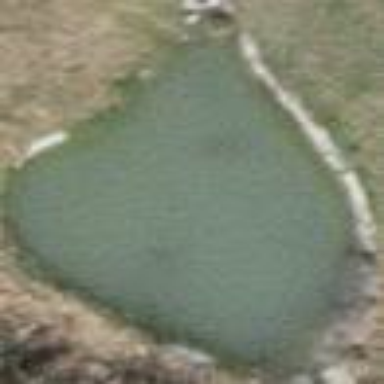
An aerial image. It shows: Pond with natural water.